Question: How to draw an horizontal line in .net Compact Framework 3.5, like the one used in the 'Owner Information' in Windows Mobile 6.5, that separates the title and the body?

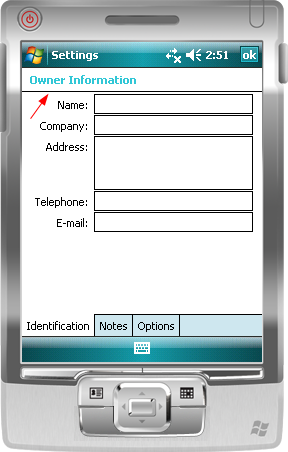
Answer: The easiest way to do something like that is to override the 'Paint' event:
'''
private const int HORZ_LINE = 10;
private void Form_Paint(object sender, PaintEventArgs e) {
using (Pen p = new Pen(Color.Black)) {
e.Graphics.DrawLine(p, 0, HORZ_LINE, Width, HORZ_LINE);
}
}
'''